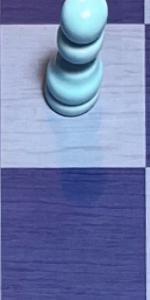
Label: Empty